Field crop: maize
Growth stage: 1
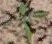
Species: atriplex